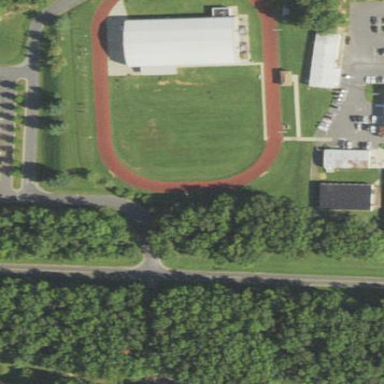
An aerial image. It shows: Track located within leisure land area.